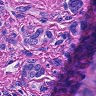
Metastatic tissue present: yes